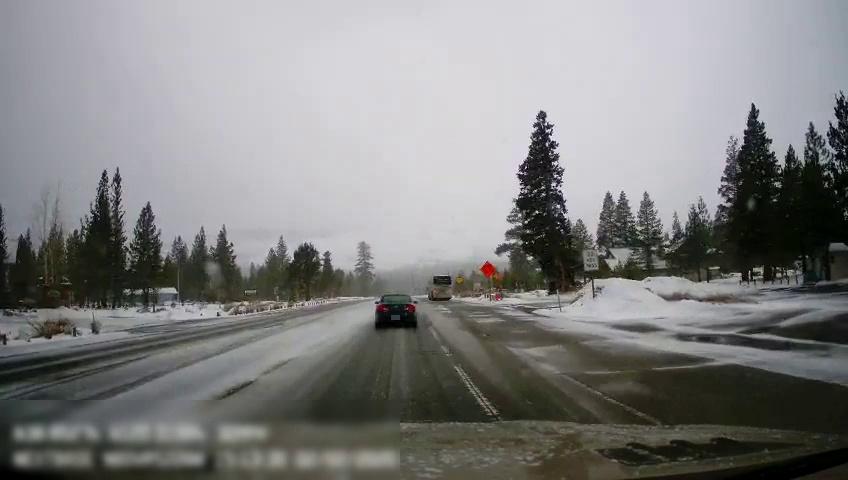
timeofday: Day
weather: Snowy
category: Drivable Space
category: Vehicles | Car
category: Vehicles | Bus
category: Lanes | Current Lane
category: Traffic | Signs
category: Traffic | Signs